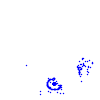
Particle: proton